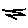
Label: zigzag